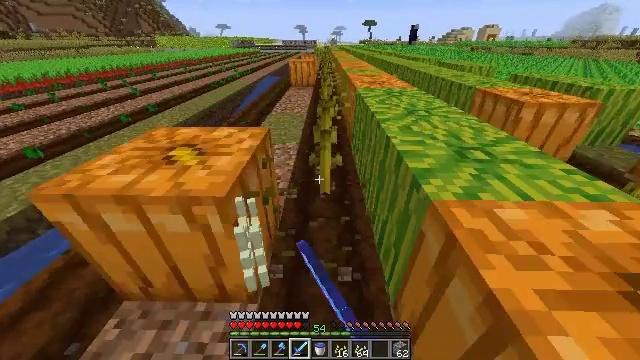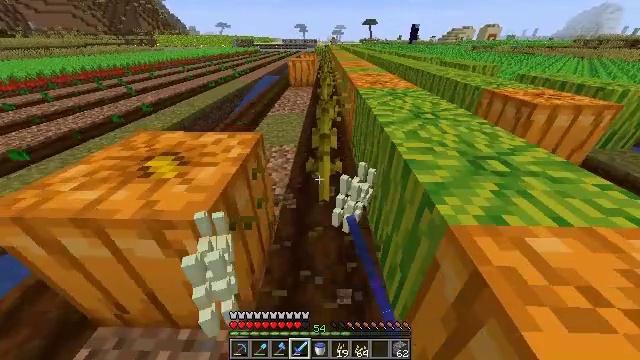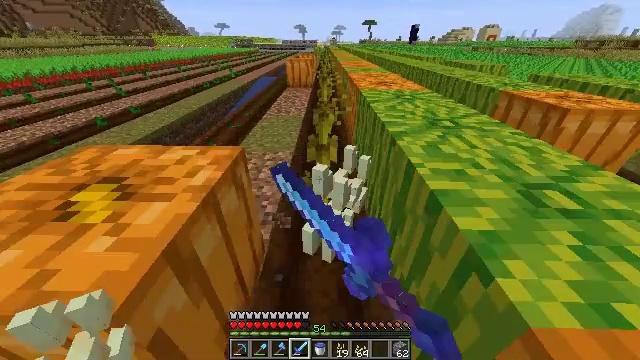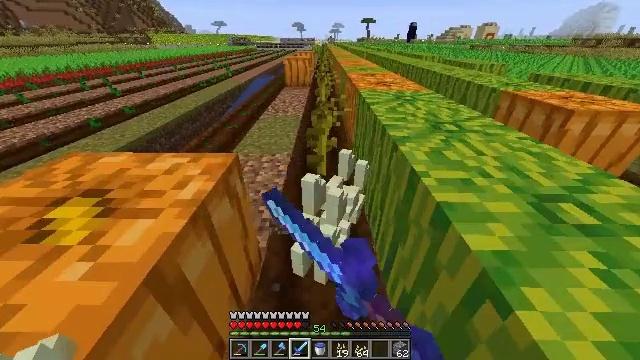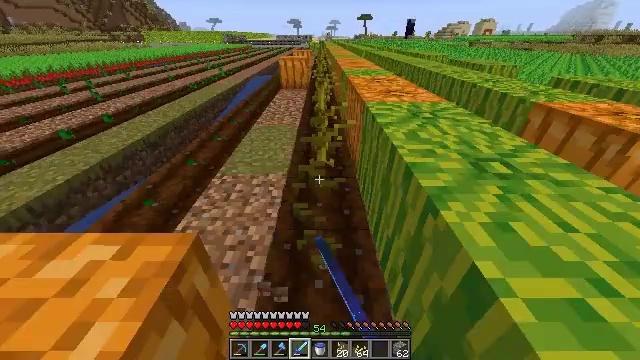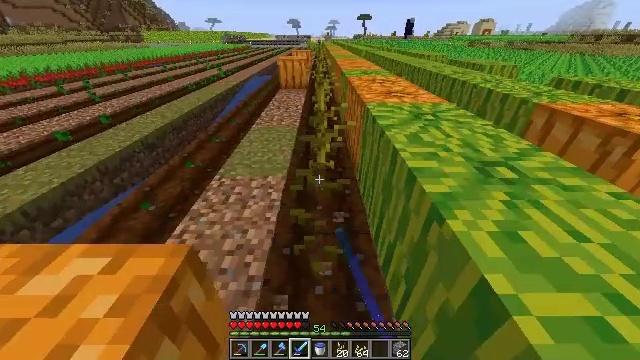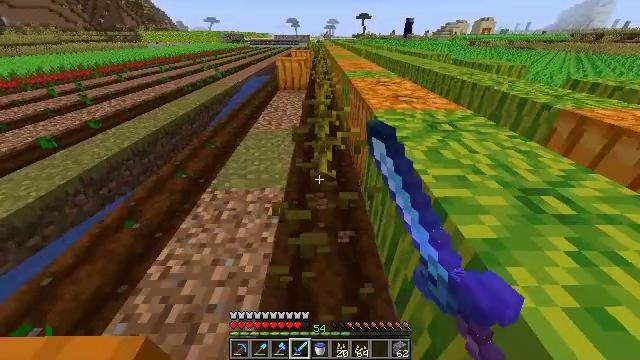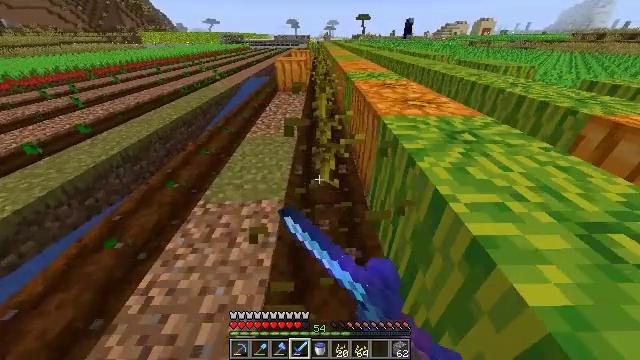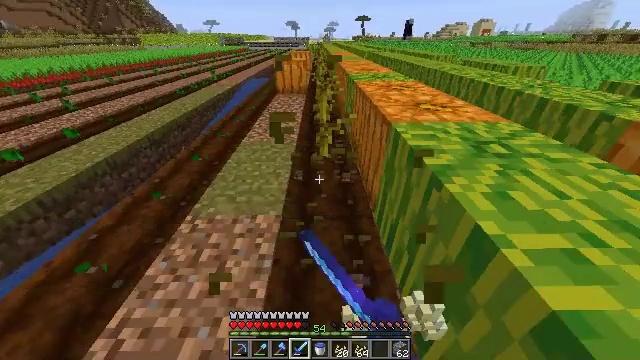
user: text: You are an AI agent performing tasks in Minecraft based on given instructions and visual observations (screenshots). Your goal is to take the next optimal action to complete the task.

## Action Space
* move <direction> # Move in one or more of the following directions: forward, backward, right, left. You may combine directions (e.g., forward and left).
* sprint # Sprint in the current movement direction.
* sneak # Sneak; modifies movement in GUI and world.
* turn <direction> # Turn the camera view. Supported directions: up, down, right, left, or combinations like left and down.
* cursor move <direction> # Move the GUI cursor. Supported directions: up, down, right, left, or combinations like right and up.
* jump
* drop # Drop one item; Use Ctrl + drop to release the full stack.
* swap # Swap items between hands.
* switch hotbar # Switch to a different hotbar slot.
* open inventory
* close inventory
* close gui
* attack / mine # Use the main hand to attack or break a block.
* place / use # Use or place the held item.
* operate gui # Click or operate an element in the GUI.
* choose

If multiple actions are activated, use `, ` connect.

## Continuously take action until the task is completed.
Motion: motion action
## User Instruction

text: Mine the pumpkin stem to harvest it.
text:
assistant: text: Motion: move forward, sprint, attack / mine
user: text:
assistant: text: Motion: move forward, sprint, attack / mine
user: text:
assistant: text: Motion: move forward, sprint, attack / mine
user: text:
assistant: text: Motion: move forward, sprint, attack / mine
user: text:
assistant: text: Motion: move forward, sprint, attack / mine
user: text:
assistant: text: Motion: move forward, sprint, attack / mine
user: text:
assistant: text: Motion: move forward, sprint, attack / mine
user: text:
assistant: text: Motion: move forward, sprint, attack / mine
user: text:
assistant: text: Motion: sprint, attack / mine